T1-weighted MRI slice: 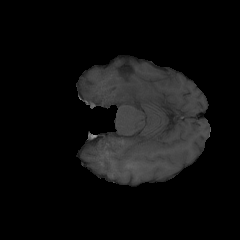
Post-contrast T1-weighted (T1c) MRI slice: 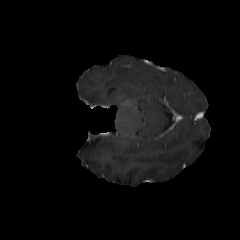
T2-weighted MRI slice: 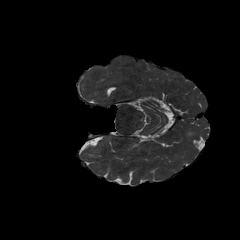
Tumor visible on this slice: no